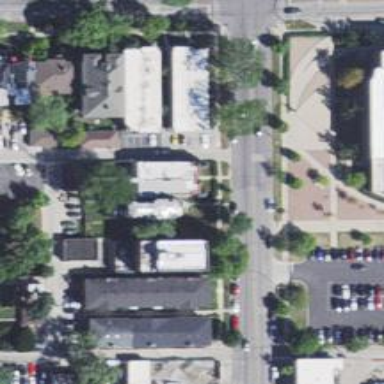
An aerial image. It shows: Alley classified as service road.